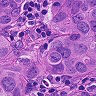
Metastatic tissue present: yes